六年级 · 计数
 2015 年各种无公害蔬菜共 5000 千克, 各种蔬菜所占的百分比如图.

请计算出各种蔬菜各多少千克:

(1) 珍珠西红柿:

（2）翡翠黄瓜:

（3）灯笼柿子椒:

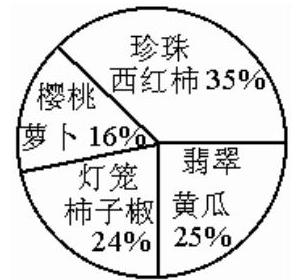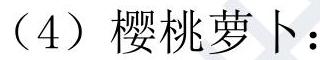
答案: （1） 1750 千克

（2） 1250 千克

（3） 1200 千克

(4) 800 千克